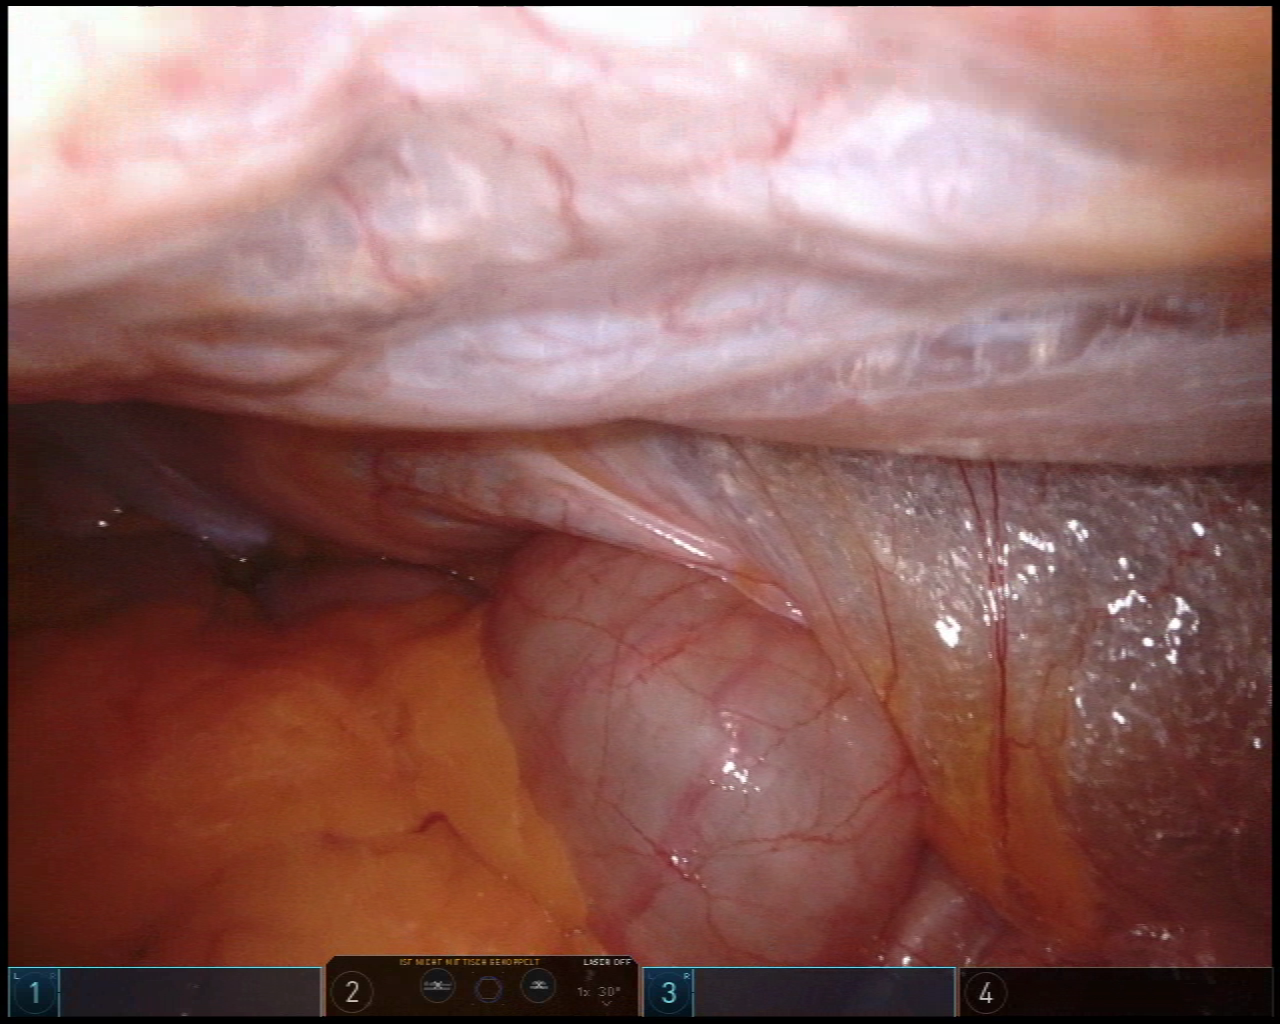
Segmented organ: colon
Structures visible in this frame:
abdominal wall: yes
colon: yes
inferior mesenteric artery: no
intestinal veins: no
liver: no
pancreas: no
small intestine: no
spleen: no
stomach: no
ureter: no
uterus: no
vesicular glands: no